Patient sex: M
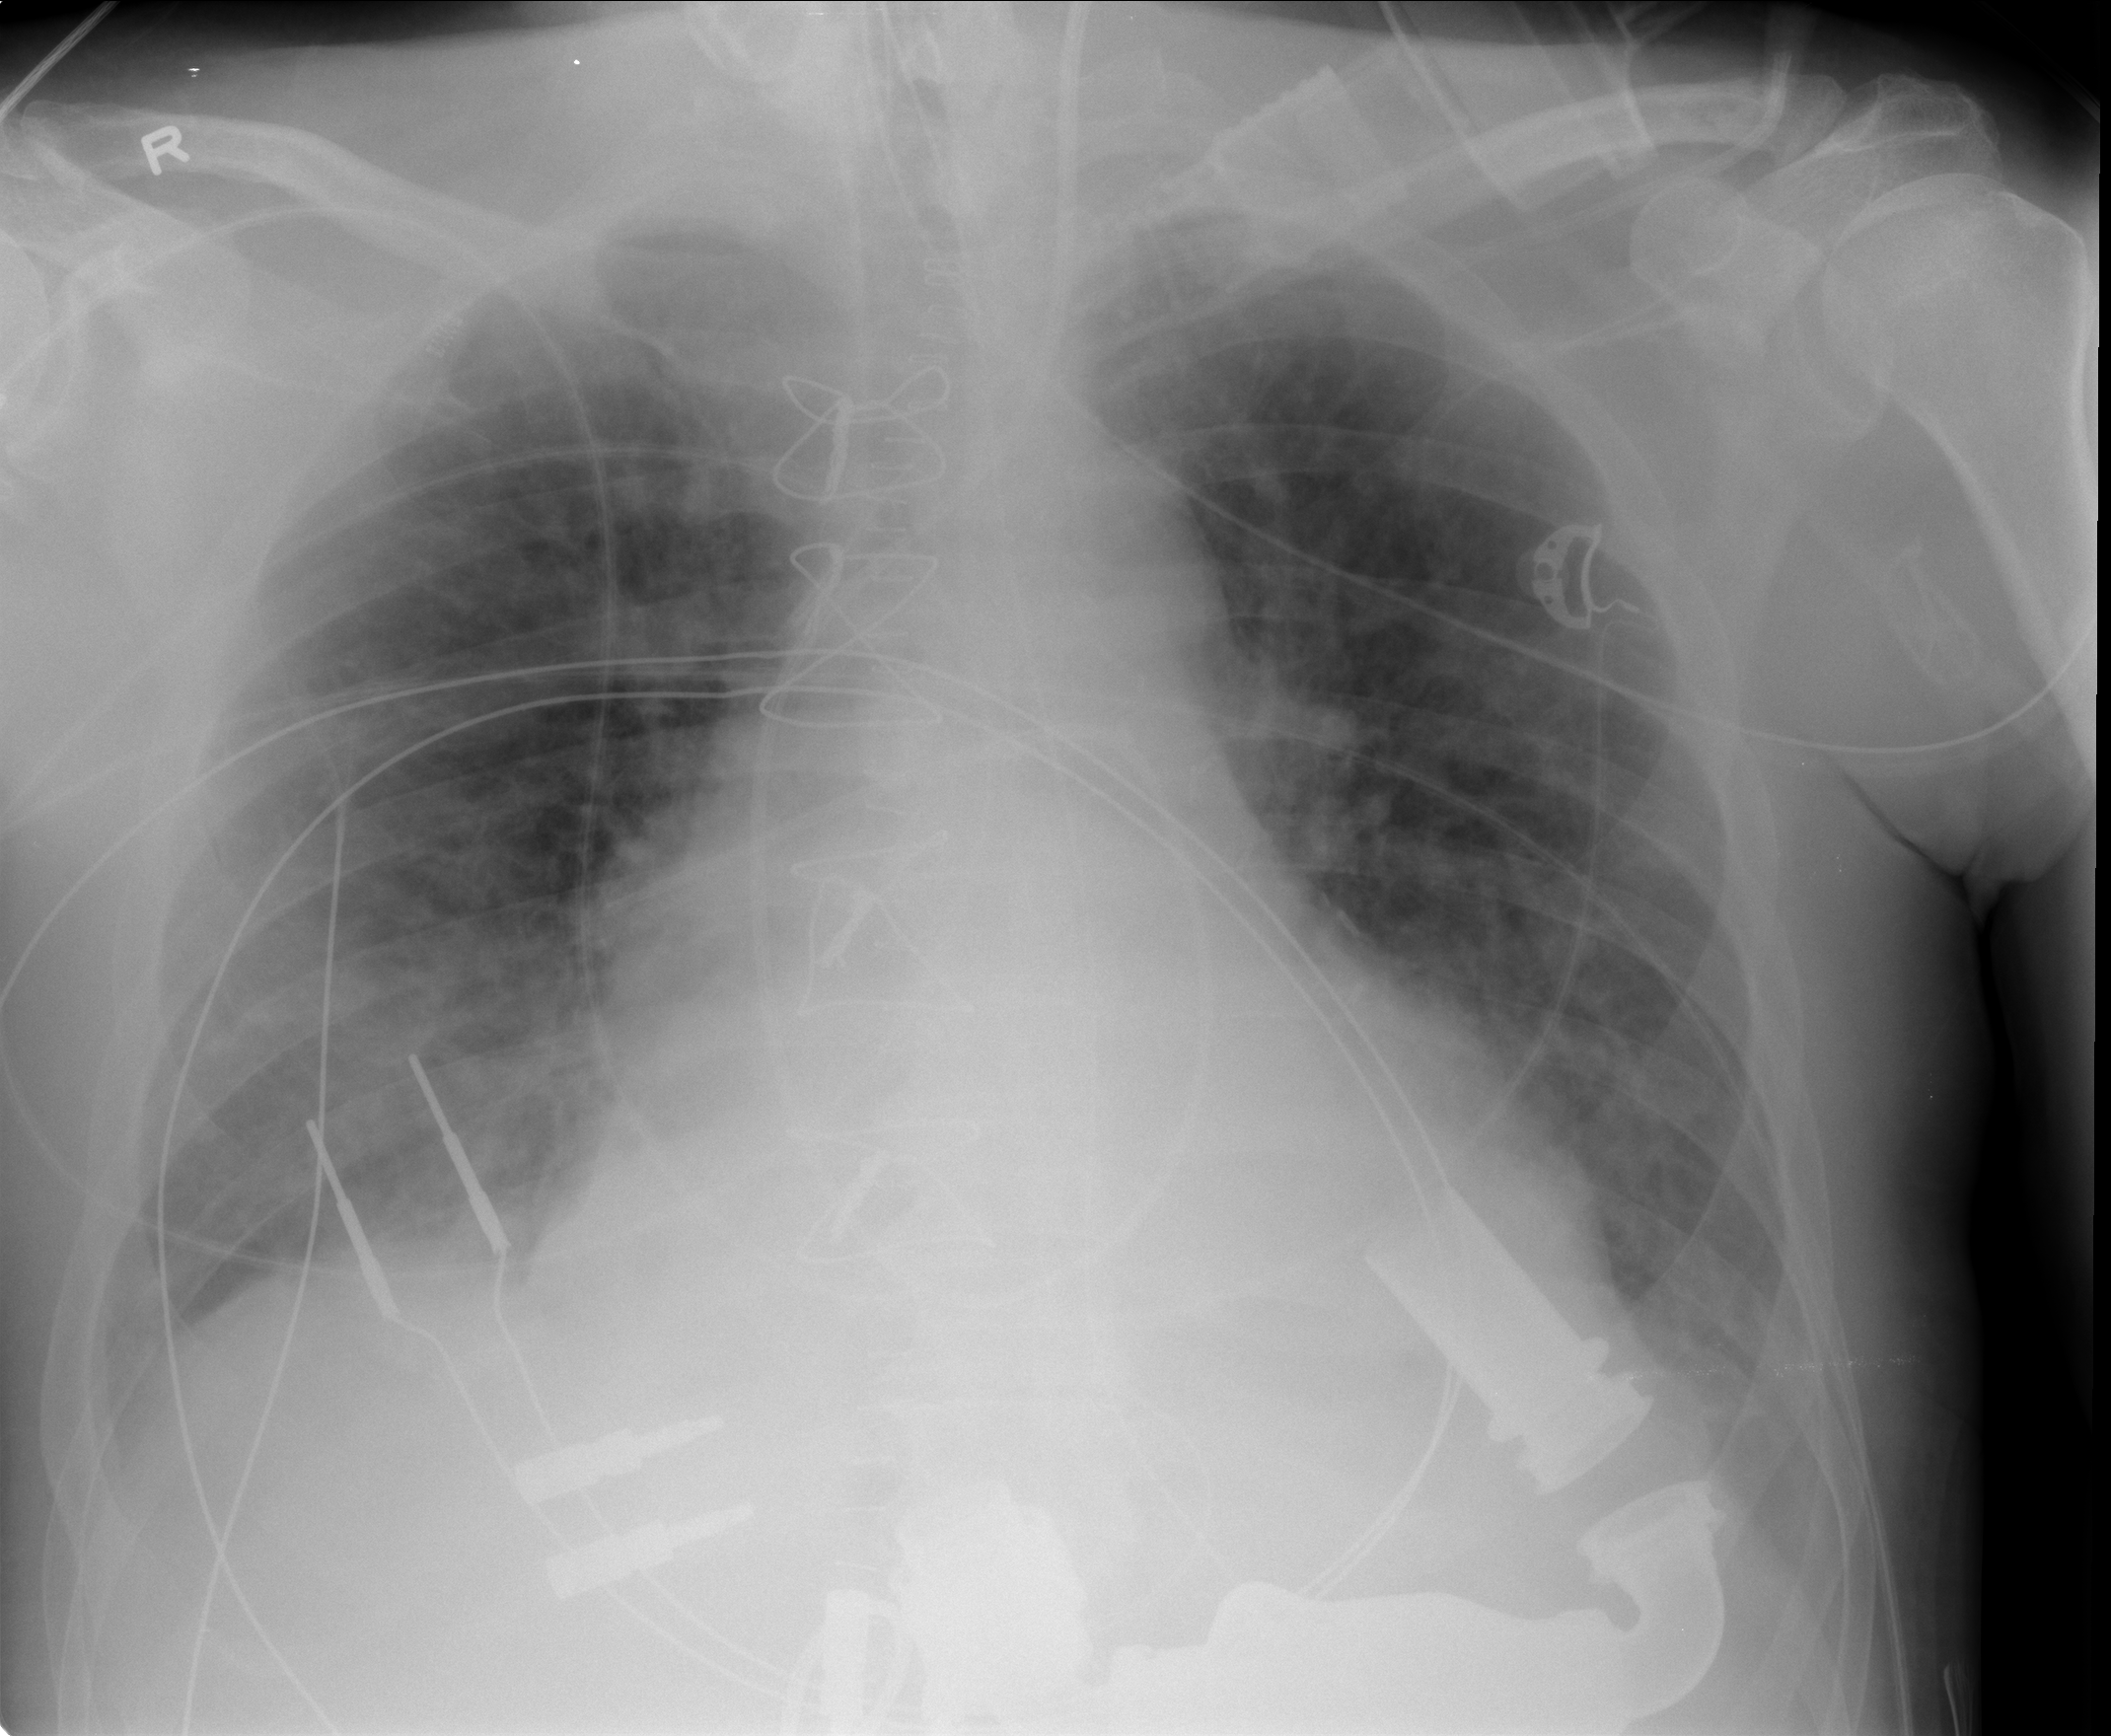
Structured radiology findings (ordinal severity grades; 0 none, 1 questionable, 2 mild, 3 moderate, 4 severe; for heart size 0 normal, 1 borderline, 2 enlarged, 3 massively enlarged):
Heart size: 2
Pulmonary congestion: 2
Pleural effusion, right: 2
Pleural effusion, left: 2
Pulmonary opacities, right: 2
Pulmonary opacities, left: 2
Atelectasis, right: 2
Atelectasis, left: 2